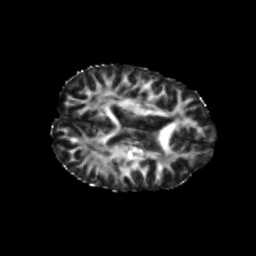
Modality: FA
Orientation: axial
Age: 20
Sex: male
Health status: healthy
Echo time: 0.074 s